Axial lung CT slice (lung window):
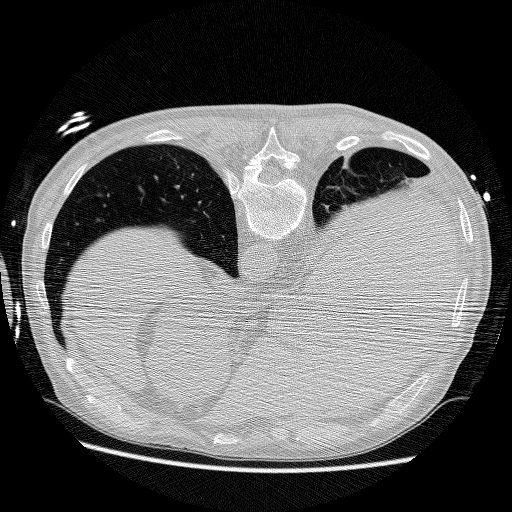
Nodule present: no